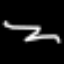
Label: squiggle